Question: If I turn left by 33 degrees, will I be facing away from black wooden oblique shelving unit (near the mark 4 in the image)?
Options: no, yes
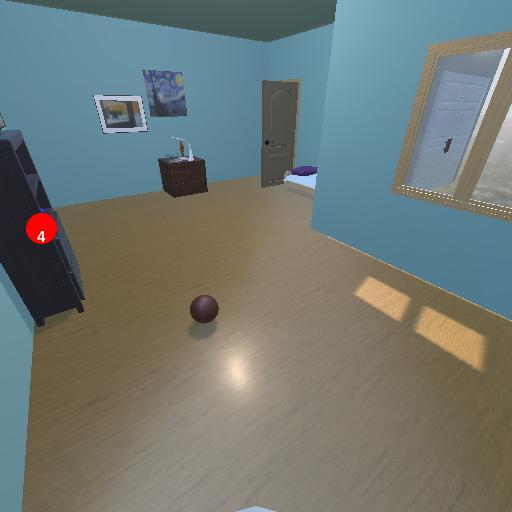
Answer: no